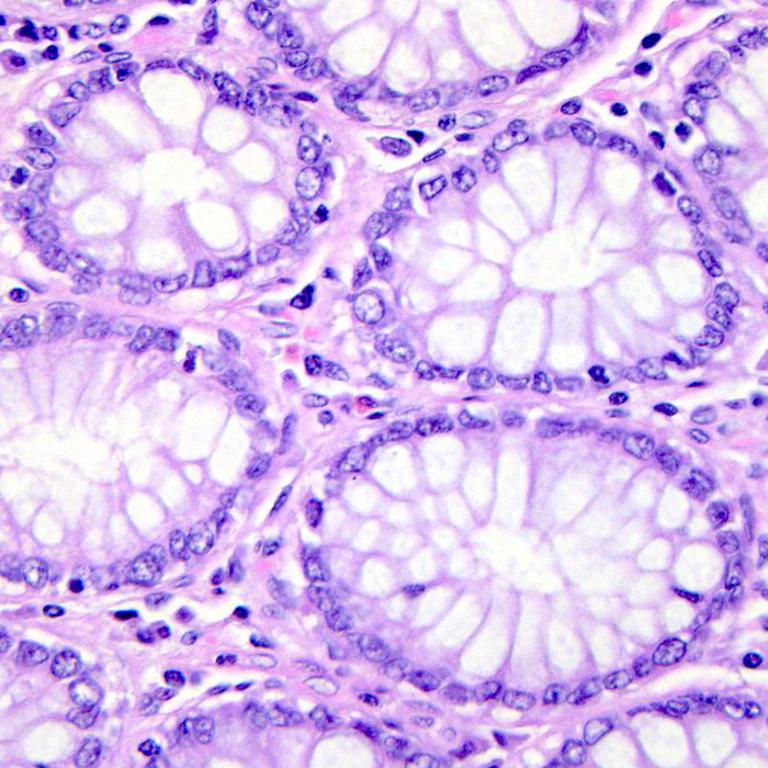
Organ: colon
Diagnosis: benign